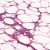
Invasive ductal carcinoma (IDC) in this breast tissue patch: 0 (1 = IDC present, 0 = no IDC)